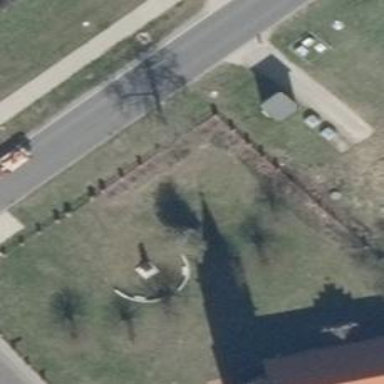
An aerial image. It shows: Historic memorial.